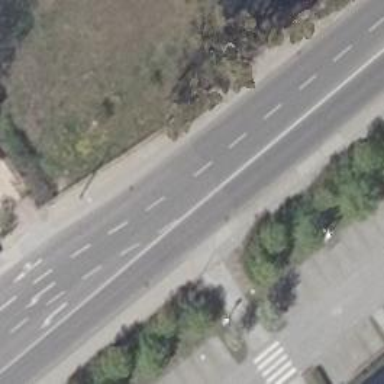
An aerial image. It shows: Secondary road with asphalt surface. There are sidewalks on both sides and cycle tracks on both sides.